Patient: sex F, age 59
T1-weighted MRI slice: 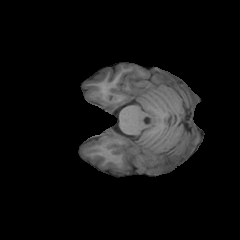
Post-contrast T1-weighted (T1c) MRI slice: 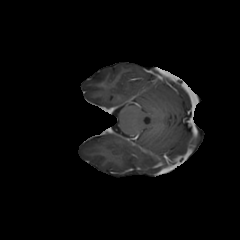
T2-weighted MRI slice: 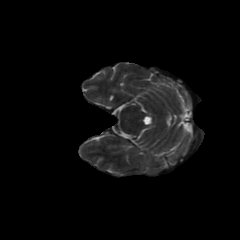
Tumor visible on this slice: yes
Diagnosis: Glioblastoma, IDH-wildtype
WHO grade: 4